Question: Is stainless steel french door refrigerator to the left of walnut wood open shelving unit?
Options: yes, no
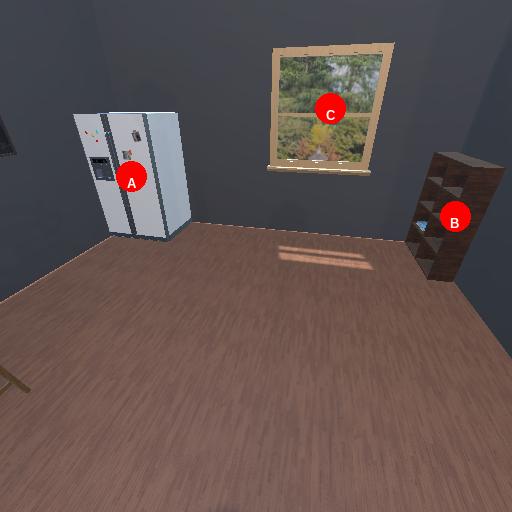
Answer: yes